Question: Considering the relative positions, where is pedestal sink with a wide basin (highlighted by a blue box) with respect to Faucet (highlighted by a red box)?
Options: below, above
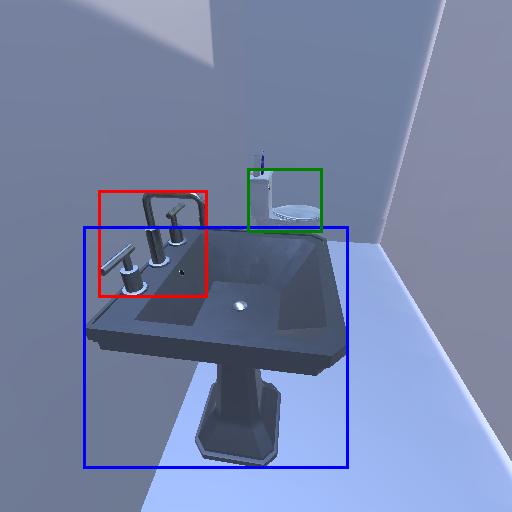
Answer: below